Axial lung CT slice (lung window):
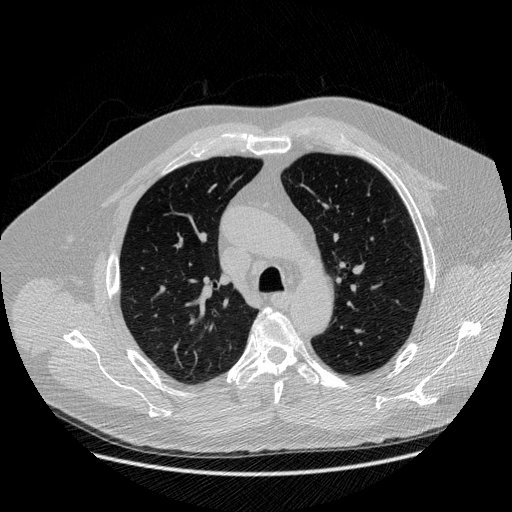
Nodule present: no